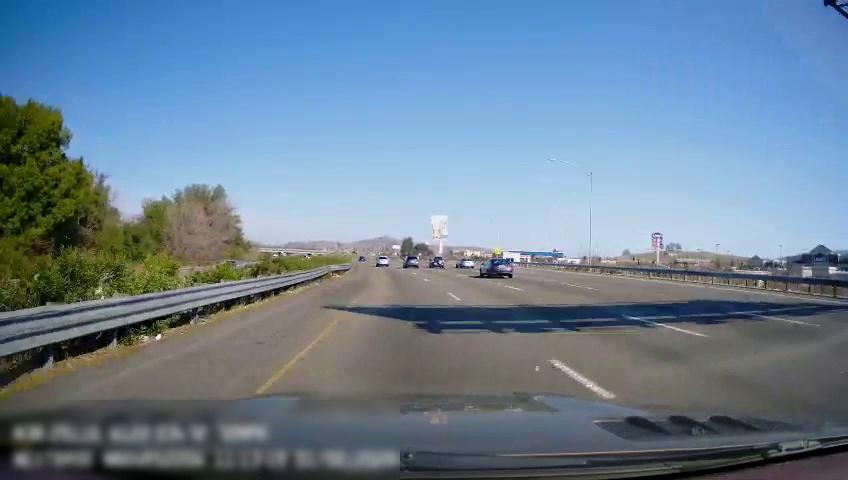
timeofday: Day
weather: Sunny
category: Drivable Space
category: Vehicles | Car
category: Vehicles | Car
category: Vehicles | Car
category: Vehicles | SUV
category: Vehicles | SUV
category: Lanes | Alternate Lane
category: Lanes | Current Lane
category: Lanes | Current Lane
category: Lanes | Alternate Lane
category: Lanes | Alternate Lane